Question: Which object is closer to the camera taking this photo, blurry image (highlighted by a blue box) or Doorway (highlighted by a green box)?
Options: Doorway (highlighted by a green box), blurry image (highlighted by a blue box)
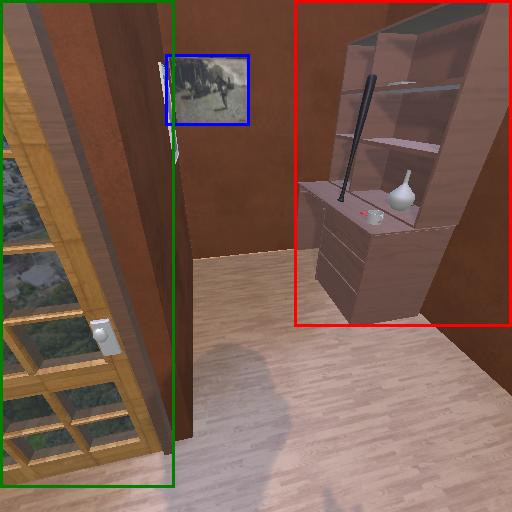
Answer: Doorway (highlighted by a green box)